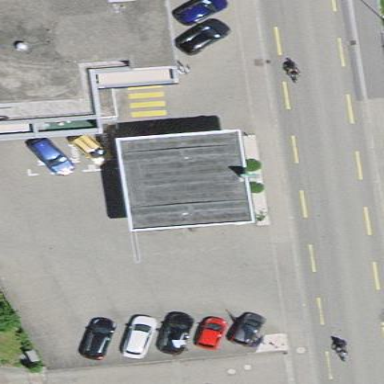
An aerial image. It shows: Fuel station building.